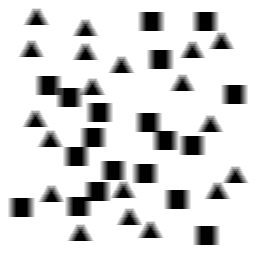
Squares: 19
Triangles: 19
Stars: 0
Total shapes: 38